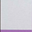
Piece: xx